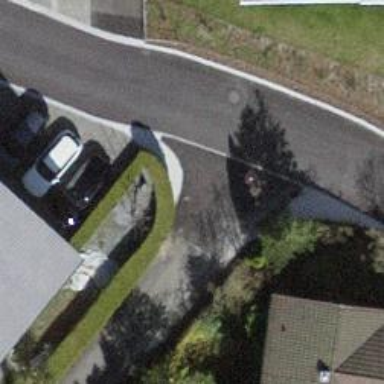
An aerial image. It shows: Hedge barrier.